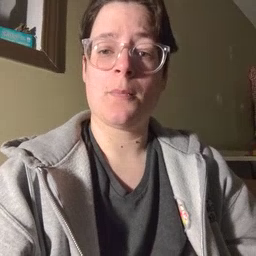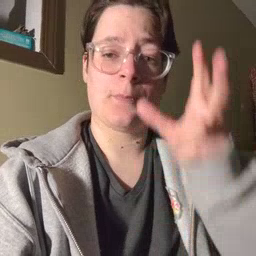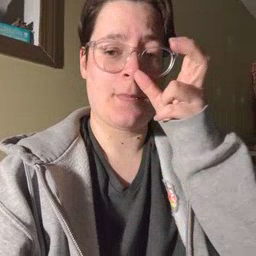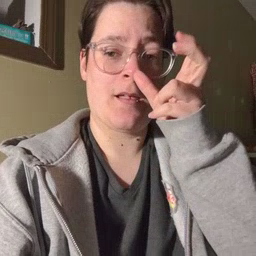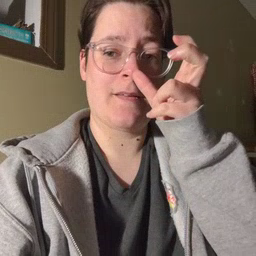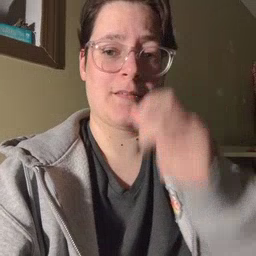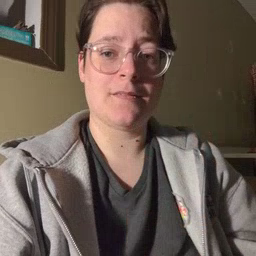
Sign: bug